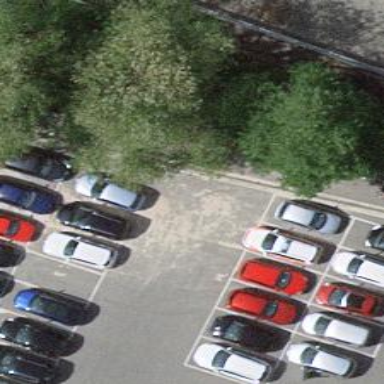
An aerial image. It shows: Bicycle parking area with stands.